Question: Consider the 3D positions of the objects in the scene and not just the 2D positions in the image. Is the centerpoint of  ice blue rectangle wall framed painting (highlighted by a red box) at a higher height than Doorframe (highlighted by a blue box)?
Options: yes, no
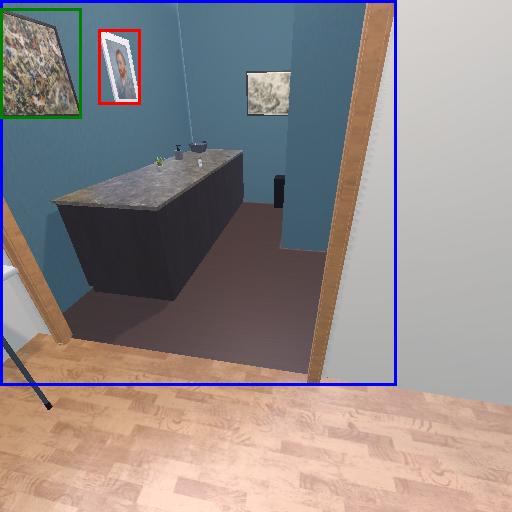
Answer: yes